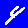
Digit: 4